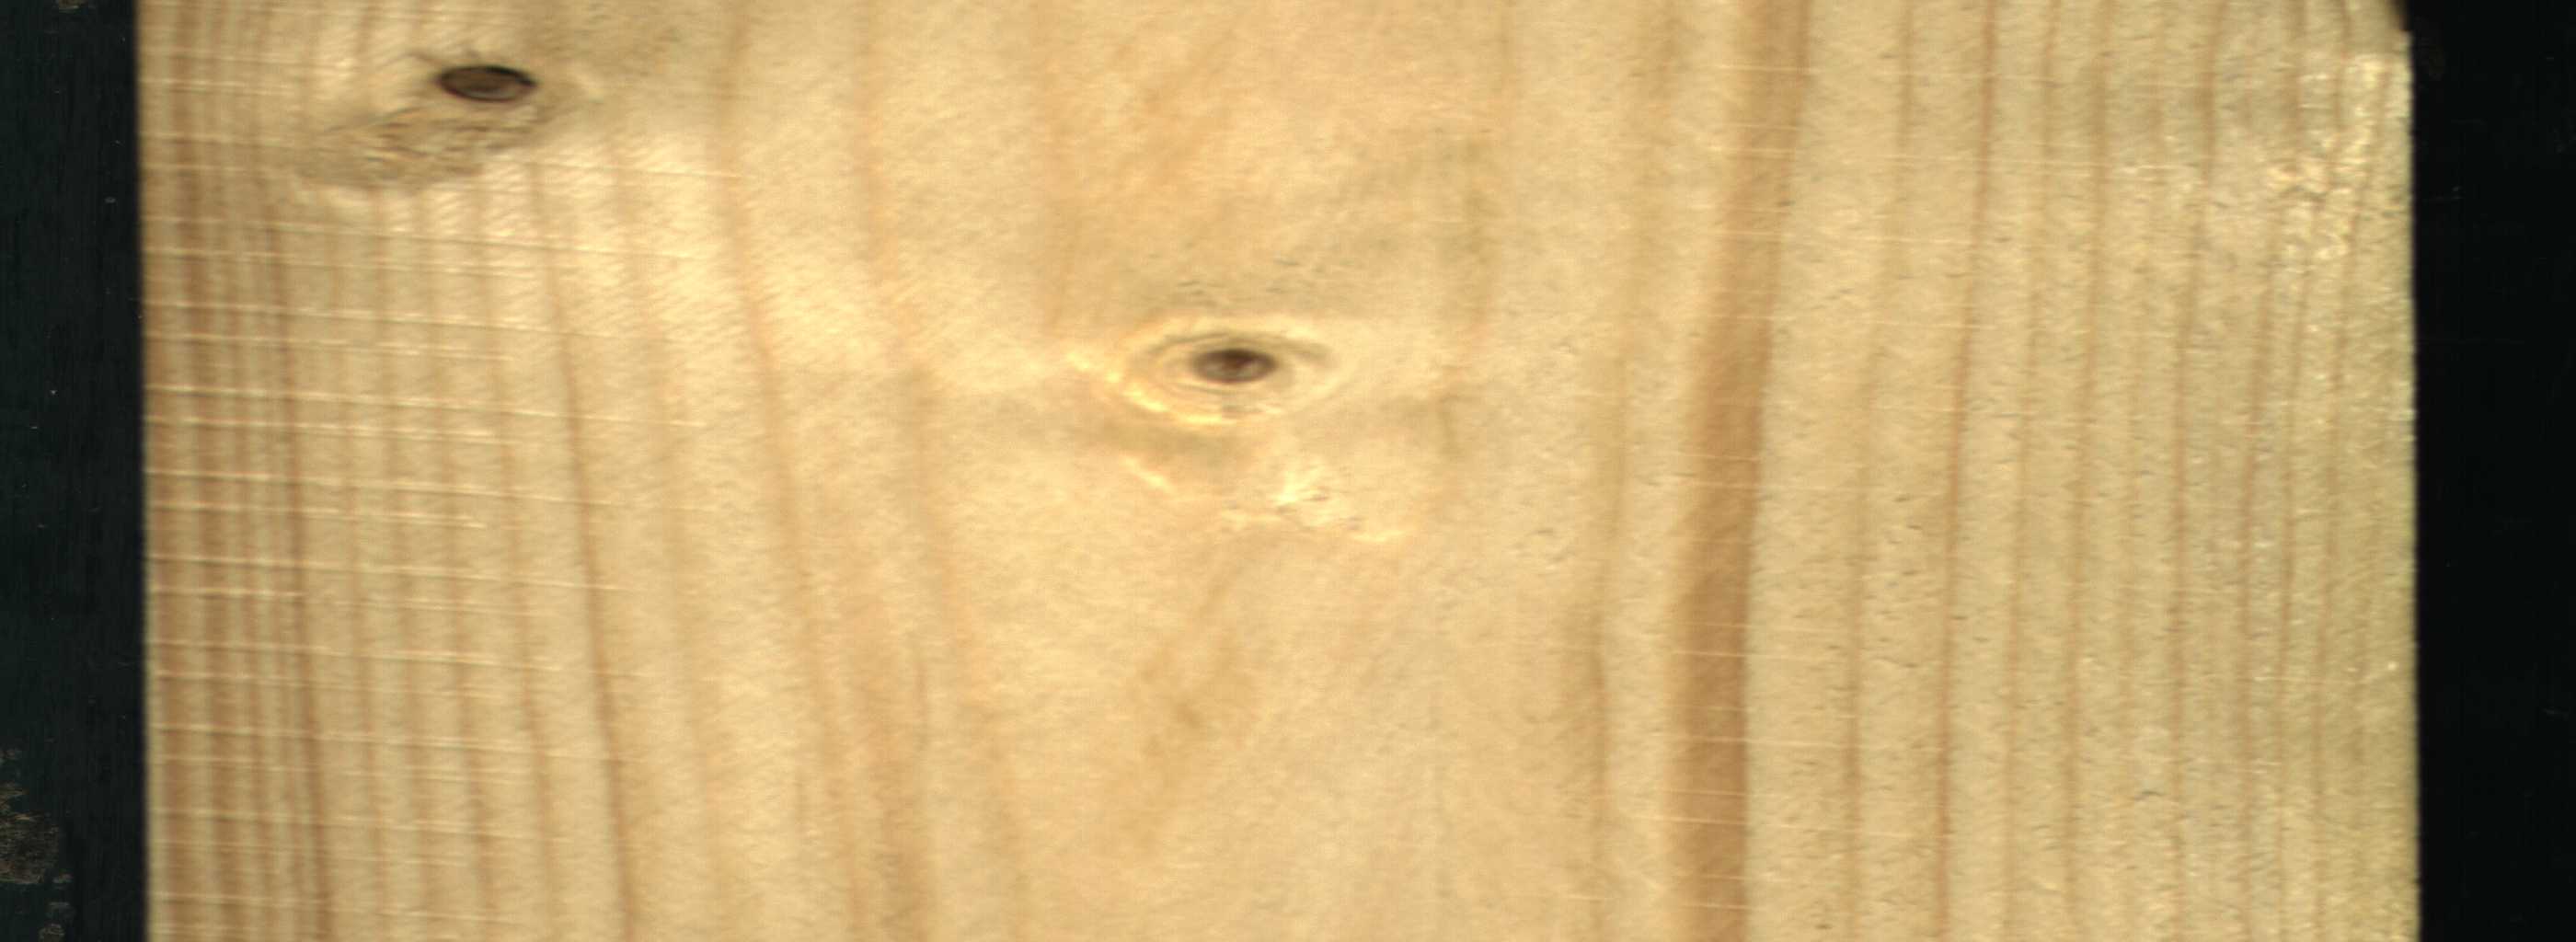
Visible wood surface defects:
Dead_Knot
Live_Knot